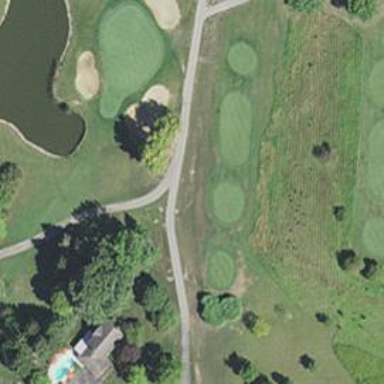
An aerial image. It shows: Path for both road and golf.